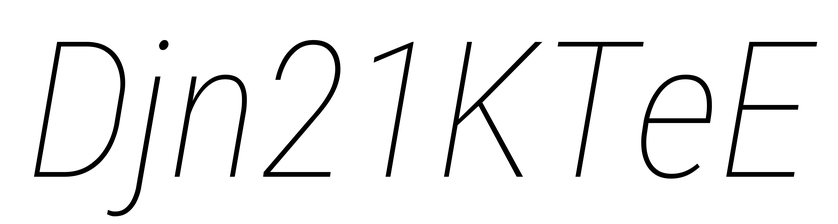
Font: Roboto-Italic_Condensed_Thin_Italic